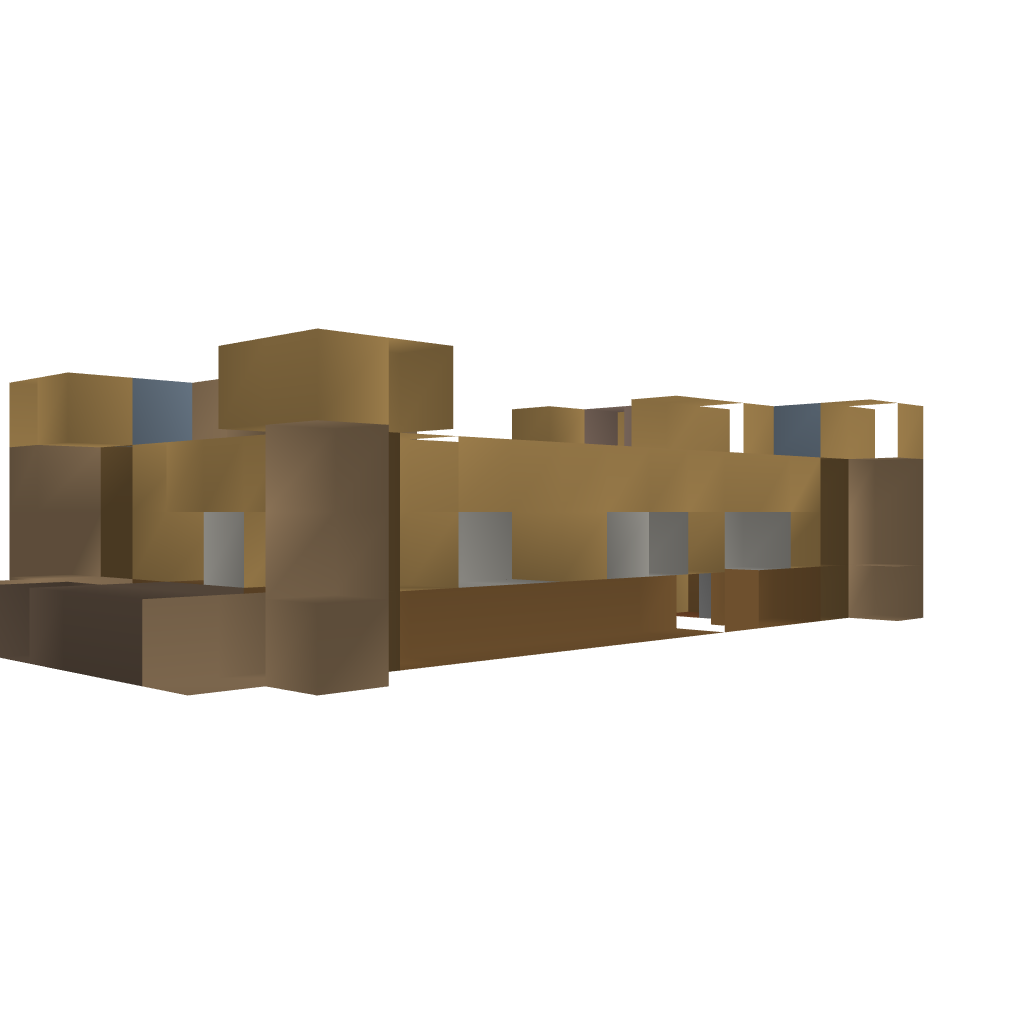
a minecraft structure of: My little cottage